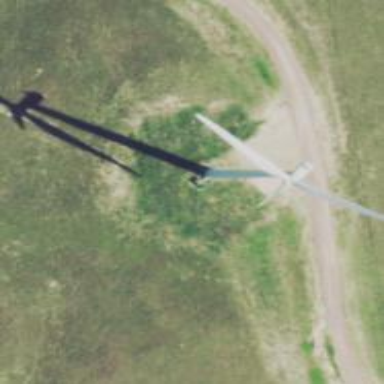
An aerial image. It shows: Wind generator powered by horizontal-axis wind turbine.